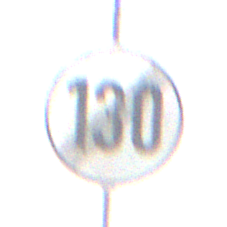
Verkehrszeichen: EndeGeschwindigkeit130
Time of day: MorningAfternoon
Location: Outdoor (Urban)
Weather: Clear
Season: NotSpecified
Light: Natural